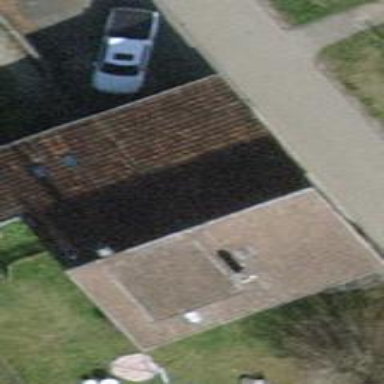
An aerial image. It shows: Building with tiled roof.